Question: I'm new to Firebase, and decided to get my feet wet. However, I'm having trouble retrieving values from a query. I'm basically trying to get the password value, but I believe it's returning nothing.

Error:
> java.lang.NullPointerException: println needs a message
'''
loginButton.setOnClickListener(new View.OnClickListener() {
@Override
public void onClick(View view) {
String username = usernameField.getText().toString();
String password = passwordField.getText().toString();
db.child("Users").orderByChild("username").equalTo(username).addListenerForSingleValueEvent(new ValueEventListener() {
@Override
public void onDataChange(DataSnapshot dataSnapshot) {
if (dataSnapshot.exists()) {
//Get the password,and check it against the password field
Map<String, String> map = (Map<String, String>)dataSnapshot.getValue();
Log.d("result", map.get("password"));
} else {
Toast.makeText(getApplicationContext(), "Incorrect login details", Toast.LENGTH_SHORT).show();
}
}
@Override
public void onCancelled(DatabaseError databaseError) {
}
});
}
});
'''
I know this isn't very practical, but like I said I'm only practicing.
Thanks for the help!
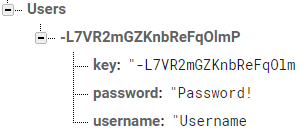
Answer: When you execute a query against the Firebase Database, there will potentially be multiple results. So the snapshot contains a list of those results. Even if there is only a single result, the snapshot will contain a list of one result.
The code in your 'onDataChange' needs to take care of the fact that the 'snapshot' is a list, by looping over its 'snapshot.getChildren()':
'''
db.child("Users").orderByChild("username").equalTo(username).addListenerForSingleValueEvent(new ValueEventListener() {
@Override
public void onDataChange(DataSnapshot dataSnapshot) {
for (DataSnapshot snapshot: dataSnapshot.getChildren()) {
//Get the password,and check it against the password field
Map<String, String> map = (Map<String, String>)snapshot.getValue();
Log.d("result", map.get("password"));
}
}
'''